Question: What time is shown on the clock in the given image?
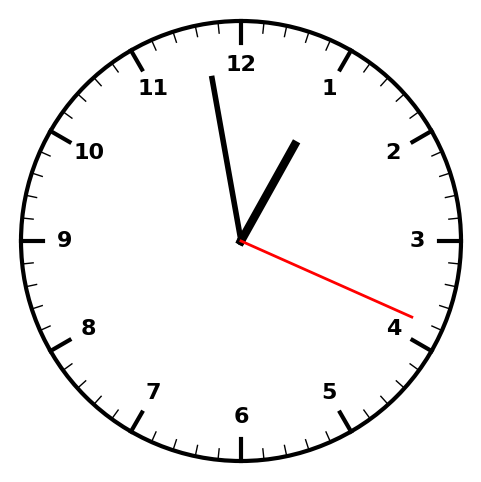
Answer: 12:58:19